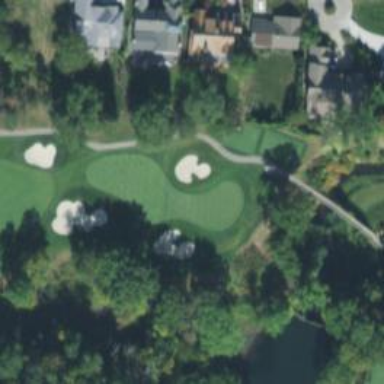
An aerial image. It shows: Pathway for golfing.